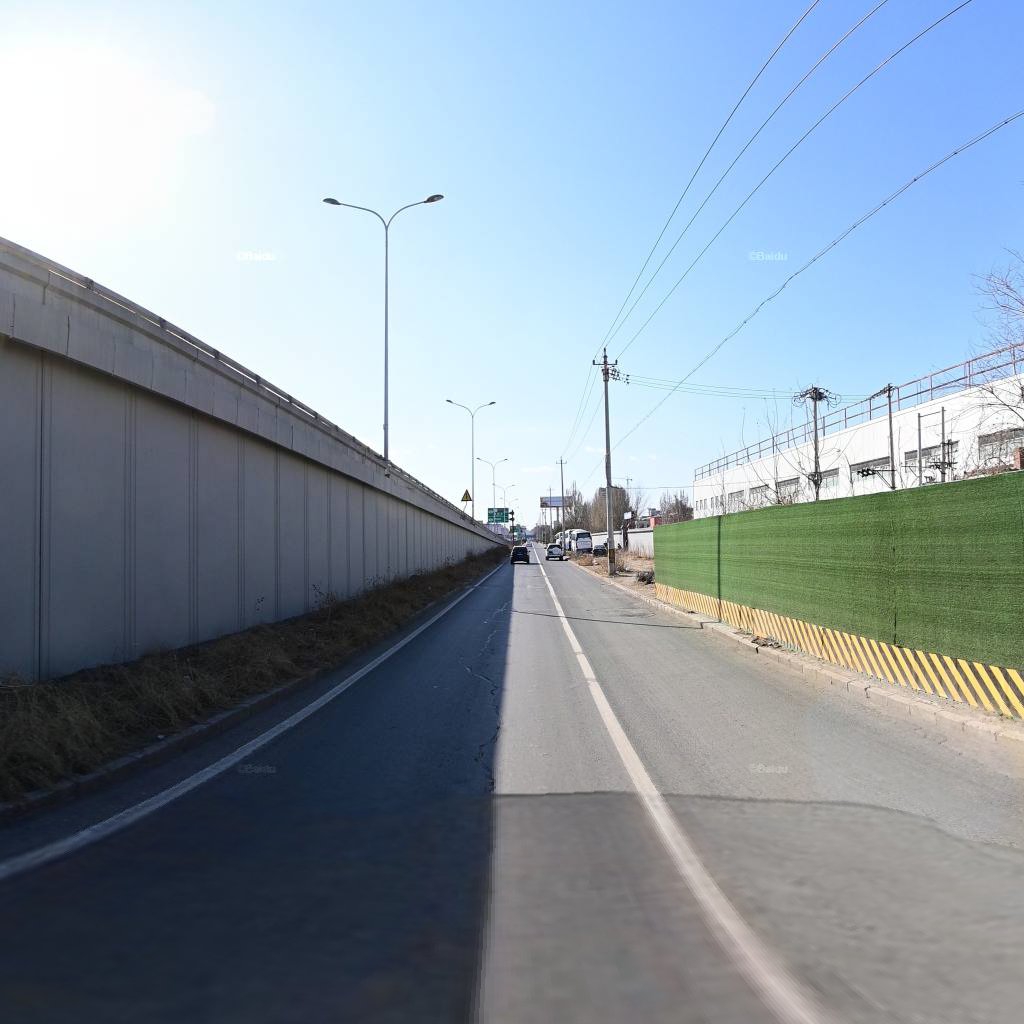
Region: Chaoyang
Road damage annotations: longitudinal crack